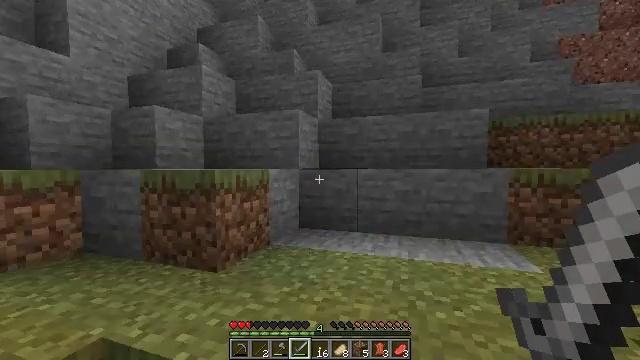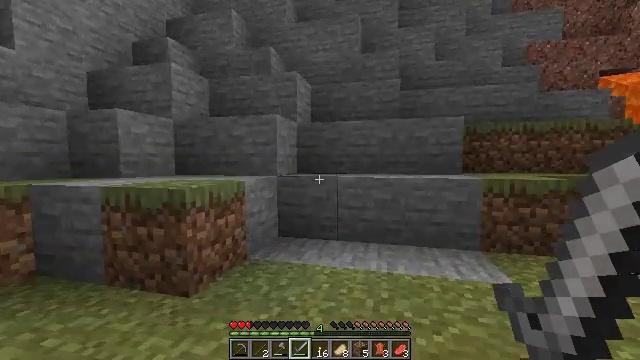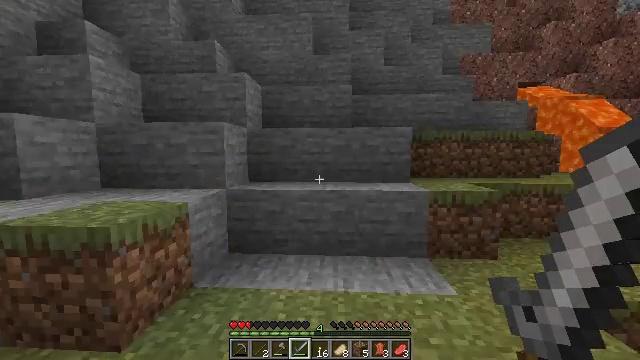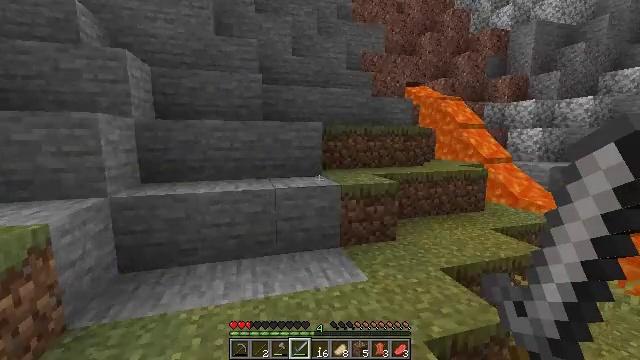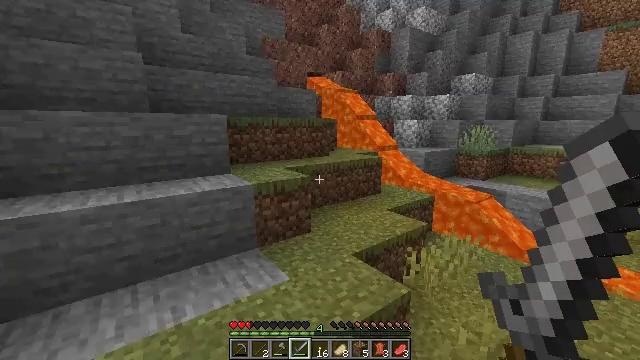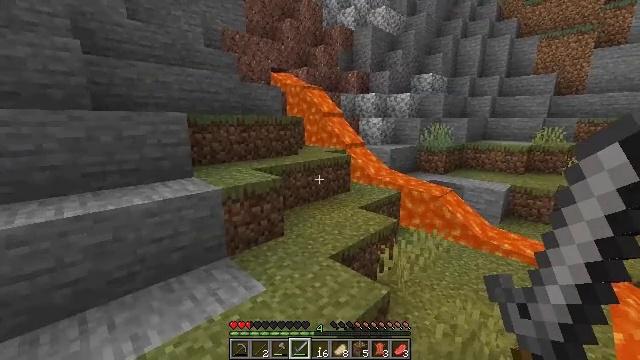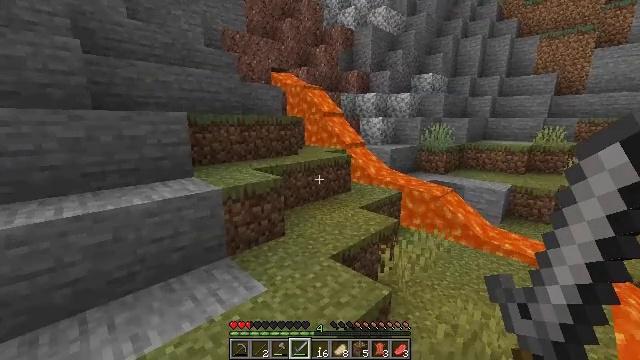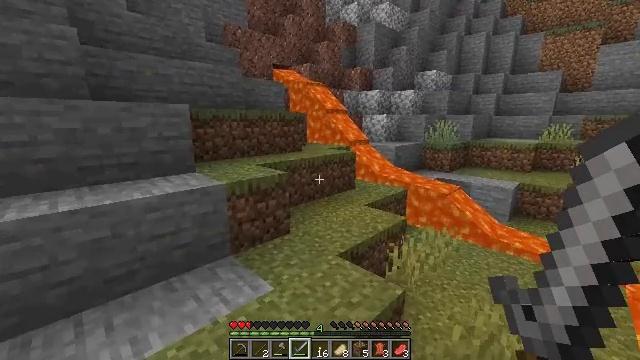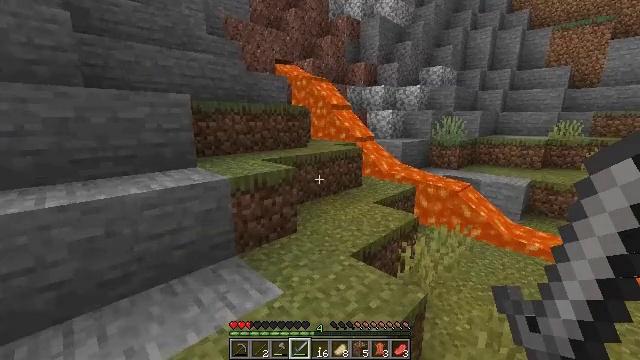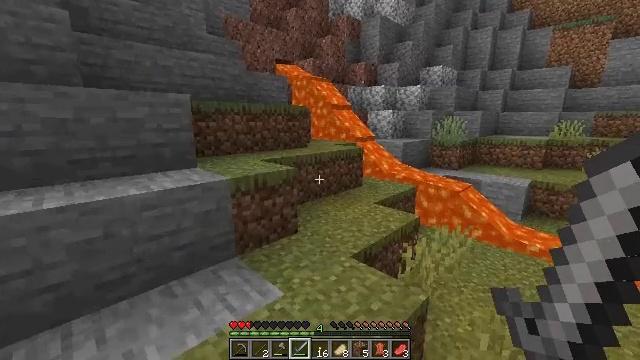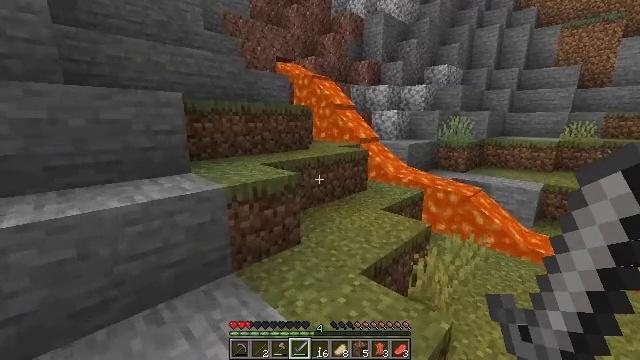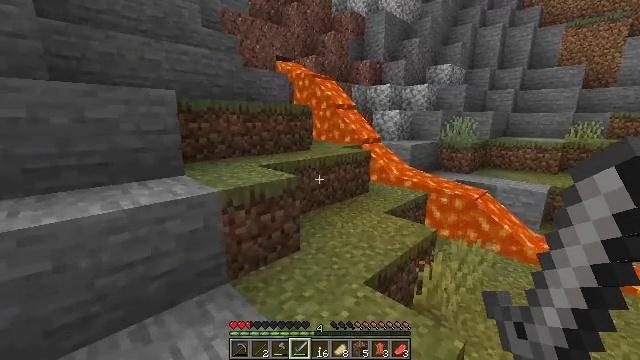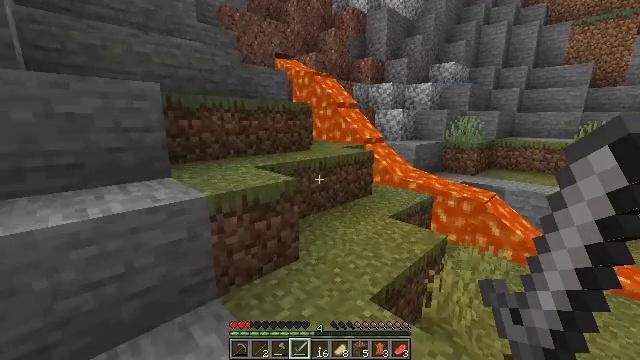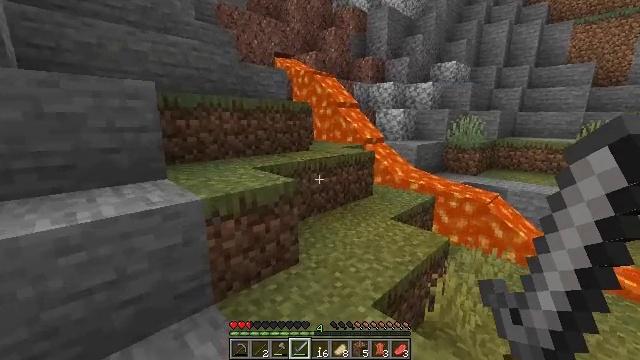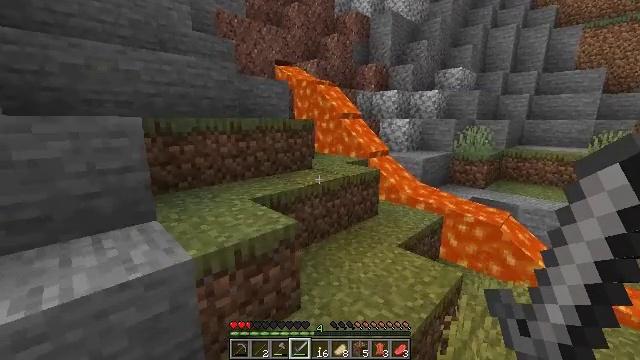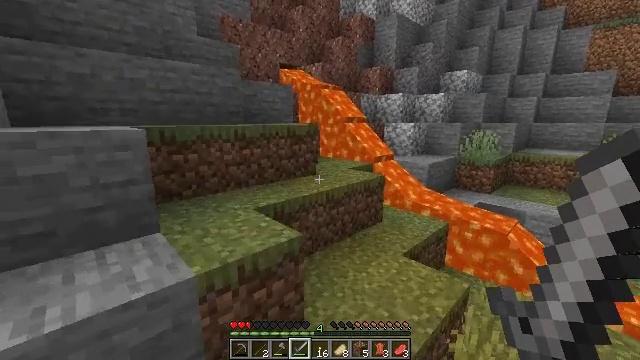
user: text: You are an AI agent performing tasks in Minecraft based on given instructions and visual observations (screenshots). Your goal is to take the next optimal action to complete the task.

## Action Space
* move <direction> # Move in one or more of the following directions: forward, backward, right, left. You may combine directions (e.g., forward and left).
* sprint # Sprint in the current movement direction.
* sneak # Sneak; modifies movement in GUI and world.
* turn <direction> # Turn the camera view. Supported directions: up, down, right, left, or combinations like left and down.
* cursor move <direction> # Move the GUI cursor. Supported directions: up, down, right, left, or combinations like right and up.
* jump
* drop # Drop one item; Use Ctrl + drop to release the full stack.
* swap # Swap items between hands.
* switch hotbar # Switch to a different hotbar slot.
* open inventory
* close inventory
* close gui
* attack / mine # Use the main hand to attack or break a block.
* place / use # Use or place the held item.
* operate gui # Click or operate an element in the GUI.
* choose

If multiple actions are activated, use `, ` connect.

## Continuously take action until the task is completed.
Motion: motion action
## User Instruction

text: Collect a dandelion flower.
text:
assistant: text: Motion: move forward, turn right and down, jump
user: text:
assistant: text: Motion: move forward, turn right and down, jump
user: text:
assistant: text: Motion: move forward, turn right and down, jump
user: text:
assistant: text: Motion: move forward, turn right and down, jump
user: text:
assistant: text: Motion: move forward, turn right
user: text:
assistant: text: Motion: move forward
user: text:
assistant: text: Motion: move forward
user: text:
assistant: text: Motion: move forward
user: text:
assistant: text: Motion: move forward
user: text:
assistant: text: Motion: move forward
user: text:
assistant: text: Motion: move forward
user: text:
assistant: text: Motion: move forward
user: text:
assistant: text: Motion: move forward
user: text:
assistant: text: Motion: move forward, jump
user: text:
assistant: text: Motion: move forward, jump
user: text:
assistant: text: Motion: move forward, jump
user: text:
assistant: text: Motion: move forward, turn up, jump
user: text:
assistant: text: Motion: move forward, turn up
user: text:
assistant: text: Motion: move forward, turn up
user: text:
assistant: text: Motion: move forward
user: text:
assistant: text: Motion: move forward
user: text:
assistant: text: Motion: move forward
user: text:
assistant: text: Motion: move forward
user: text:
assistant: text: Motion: move forward
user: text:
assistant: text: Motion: move forward, turn left, jump
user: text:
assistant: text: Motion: move forward, turn left, jump
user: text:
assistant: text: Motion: move forward, turn left, jump
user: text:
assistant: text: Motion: move forward, turn left, jump
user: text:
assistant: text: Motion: move forward, turn left
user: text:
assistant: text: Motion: move forward and move left